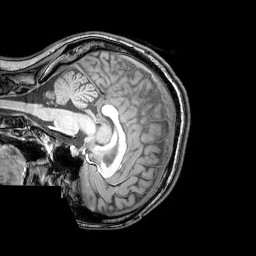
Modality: T1w
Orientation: sagittal
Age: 23
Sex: female
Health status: healthy
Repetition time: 0.081 s
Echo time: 0.037 s